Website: home-depot
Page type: delivery-shipping
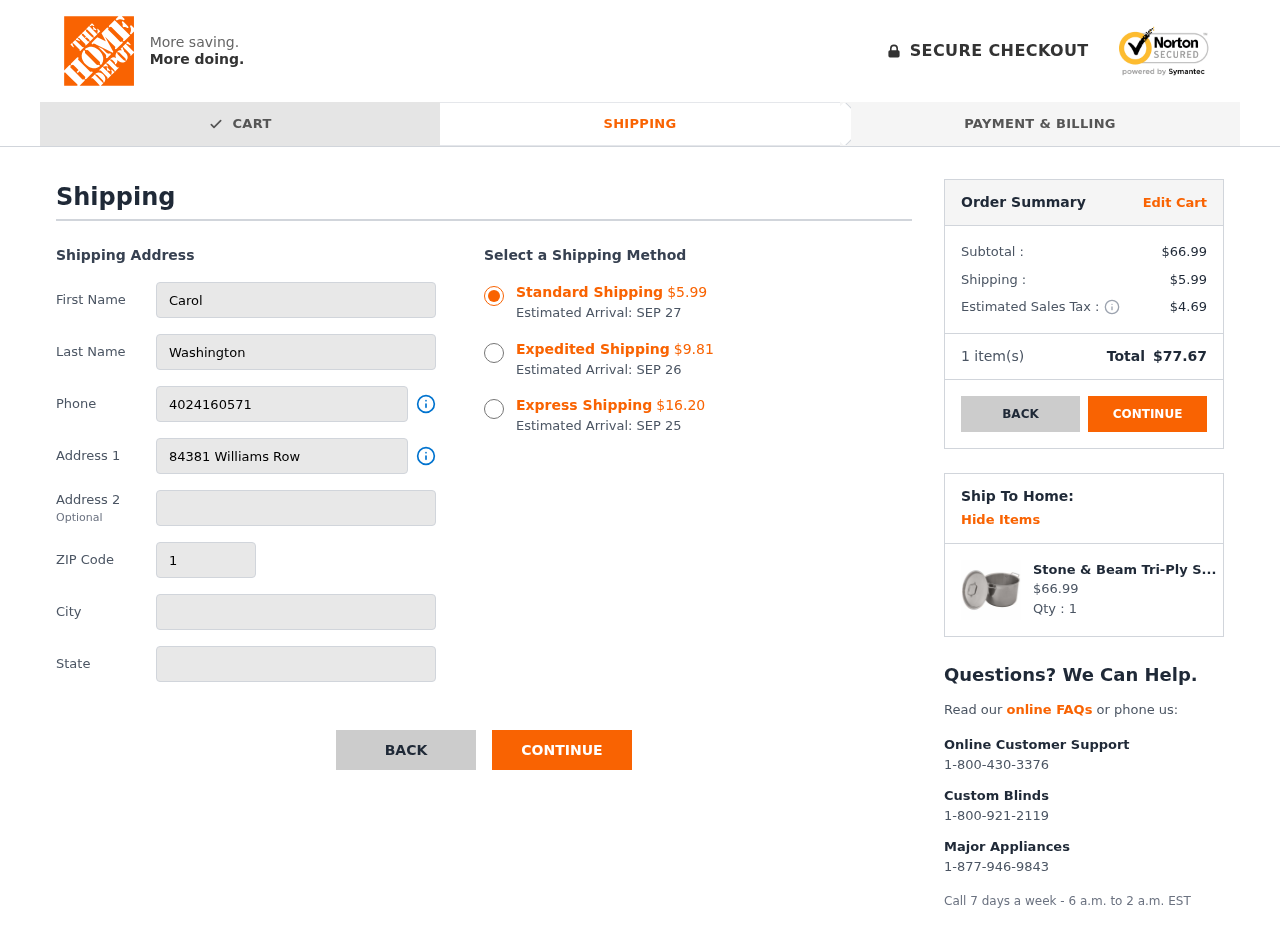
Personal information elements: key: PII_CITY
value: Langside
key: PII_FIRSTNAME
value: Carol
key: PII_LASTNAME
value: Washington
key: PII_PHONE
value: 4024160571
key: PII_POSTCODE
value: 19885
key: PII_STATE
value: Nebraska
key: PII_STREET
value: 84381 Williams Row
Product elements: key: PRODUCT1_NAME
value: Stone & Beam Tri-Ply Stainless Steel Stockpot, 12-Quart (Renewed)
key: PRODUCT1_PRICE
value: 66.99
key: PRODUCT1_QUANTITY
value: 1
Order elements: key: ORDER_SHIPPING_COST_STANDARD
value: $5.99
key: ORDER_DELIVERY_DATE
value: SEP 27
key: ORDER_SHIPPING_COST_EXPEDITED
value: $9.81
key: ORDER_DELIVERY_DATE_EXPEDITED
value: SEP 26
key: ORDER_SHIPPING_COST_EXPRESS
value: $16.20
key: ORDER_DELIVERY_DATE_EXPRESS
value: SEP 25
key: ORDER_SUBTOTAL
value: $66.99
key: ORDER_SHIPPING_COST
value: $5.99
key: ORDER_TAX
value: $4.69
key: ORDER_NUM_ITEMS
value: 1
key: ORDER_TOTAL
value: $77.67